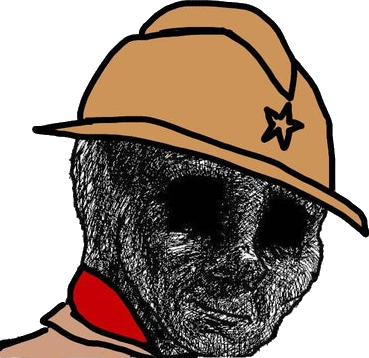
Label: 5_Withered_Wojak